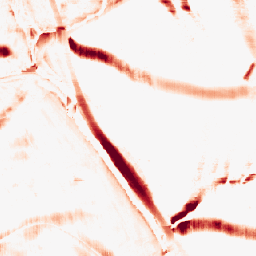
Category: morphological
Decomposition family: morphological_square
Decomposition parameters: operation: opening
size: 20
Upsampling method: nearest
Upsampling parameters: scale: 4
Upsampling scale: 4